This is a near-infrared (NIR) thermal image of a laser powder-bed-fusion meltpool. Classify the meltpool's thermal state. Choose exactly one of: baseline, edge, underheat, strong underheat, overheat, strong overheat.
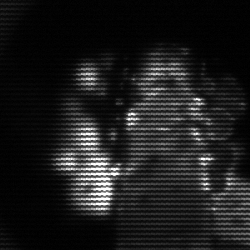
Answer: baseline